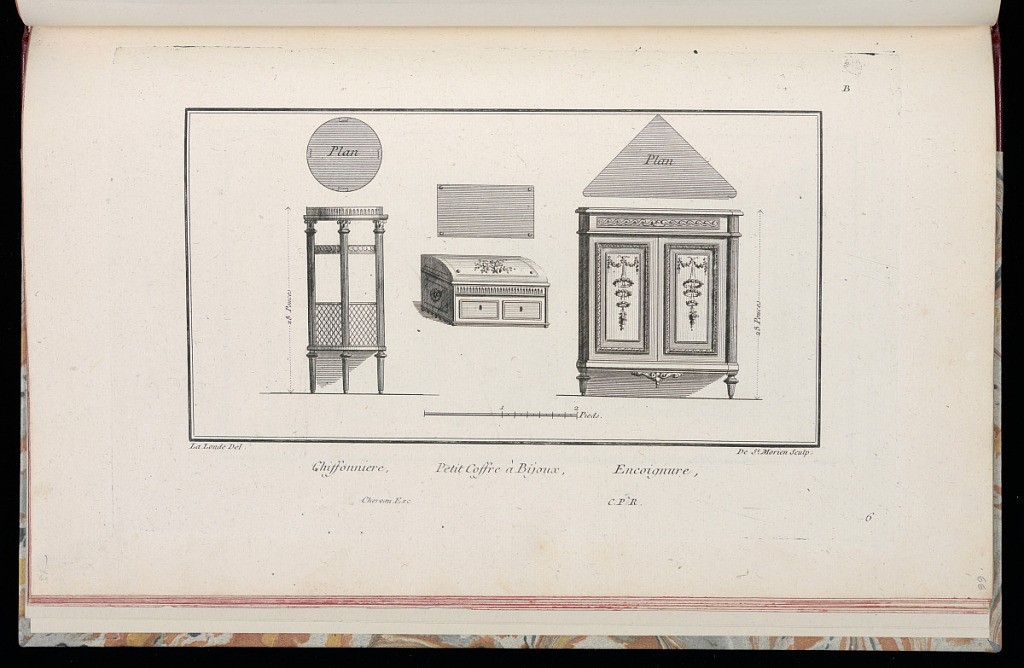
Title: Chiffoniere, Petit Coffre à Bijoux, Encoignure
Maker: Richard de Lalonde, French, active 1780–96
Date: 1775-1788
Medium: Etching on off-white laid paper
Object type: Print
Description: Elevation and plan for a small table with a basket, a small jewelry box, and a chest of drawers fitted to a corner. The furniture is decorated with ornament motifs including fluting, guilloche, and flowers. The plate is signed and numbered.